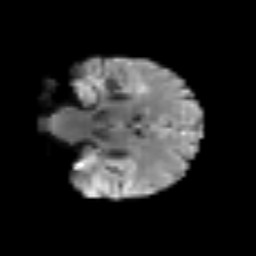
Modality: T2w
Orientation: coronal
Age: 59
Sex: female
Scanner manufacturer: siemens
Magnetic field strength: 3 T
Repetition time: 3.2 s
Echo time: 0.081 s